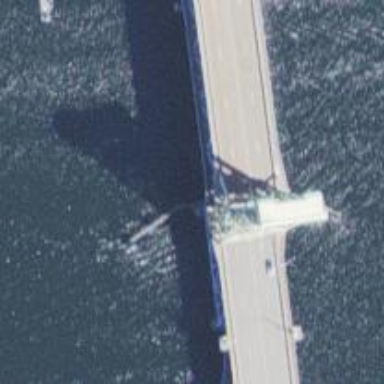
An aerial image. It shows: Primary highway with asphalt surface passing over lift bridge.